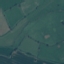
Land use / land cover: Pasture